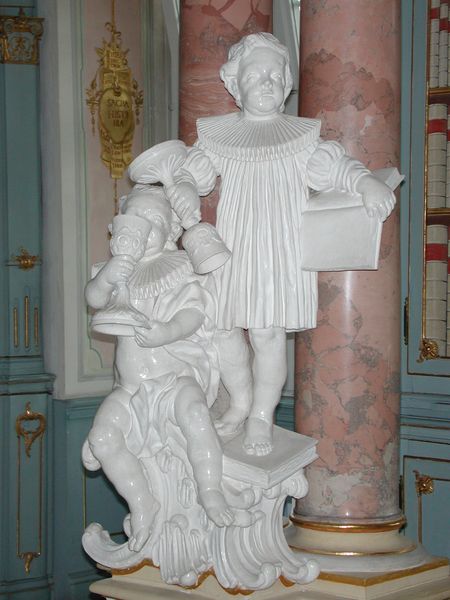
Titel: Figuren im Bibliothekssaal von Bad Schussenried
Künstler: Fidelis Sporer
Standort: Bad Schussenried, St. Magnus und Maria (EU - D - BW)
Schlagwörter: blau, mann, nackt, weiß, mädchen, kleid, marmor, säule, tür, türkis, rot, tuch, regal, trinkend, falten, kragen, stein, gewand, gold, kelch, sitzend, stehend, kaufmann, kind, rosa, kinder, skulptur, statue, beine, bücher, zwei, jungen, knaben, figuren, rüschen, krempe, kelid, foto, schild, buch, porzellan, mittelalter, bibliothek, kröse, beschlag, kelche, alabaster, mühlradkragen, t, faltenkleid, kunstmarmor